Field crop: maize
Growth stage: 2
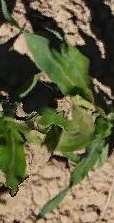
Species: maize